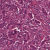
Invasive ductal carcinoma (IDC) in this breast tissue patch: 1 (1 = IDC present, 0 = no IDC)